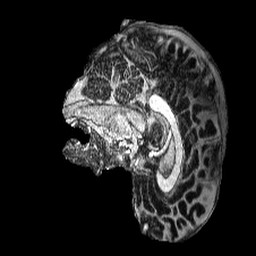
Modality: MP2RAGE
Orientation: sagittal